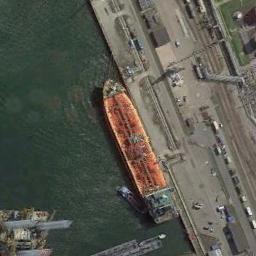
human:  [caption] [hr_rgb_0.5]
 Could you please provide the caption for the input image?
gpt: There are many cars beside the ship .

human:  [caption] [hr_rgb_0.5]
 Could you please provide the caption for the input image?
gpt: There is a ship in the green water on the shore .

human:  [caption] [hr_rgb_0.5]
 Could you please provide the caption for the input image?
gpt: An orange-red tanker docked at the dock with buildings on the dock .

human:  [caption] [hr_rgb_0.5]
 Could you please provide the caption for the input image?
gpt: The orange ship is docked at the dock and the water is dark green .

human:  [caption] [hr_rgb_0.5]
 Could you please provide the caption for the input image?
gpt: The orange ship is at the harbor .